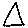
Label: triangle